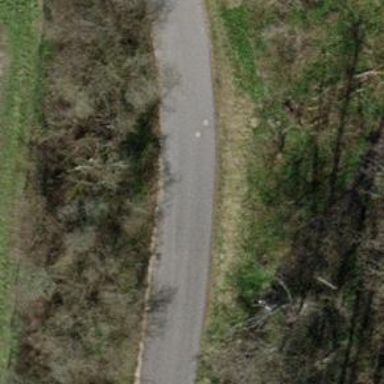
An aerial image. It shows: Unclassified road with asphalt surface.